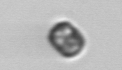
Label: Thalassiosira